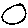
Label: circle